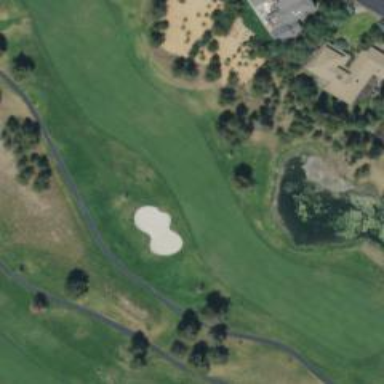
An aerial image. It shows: View of golf hole.